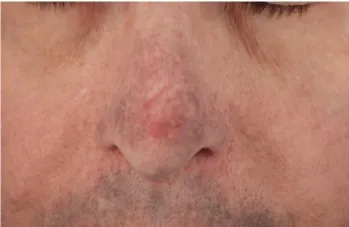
Cross-polarized. Photography, 2 months later after 1 treatment with Nd:YAG Q-switched laser demonstrates minimal response. Nd:YAG, neodymium:yttrium-aluminum-garnet.
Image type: medical_photograph (skin_photograph)